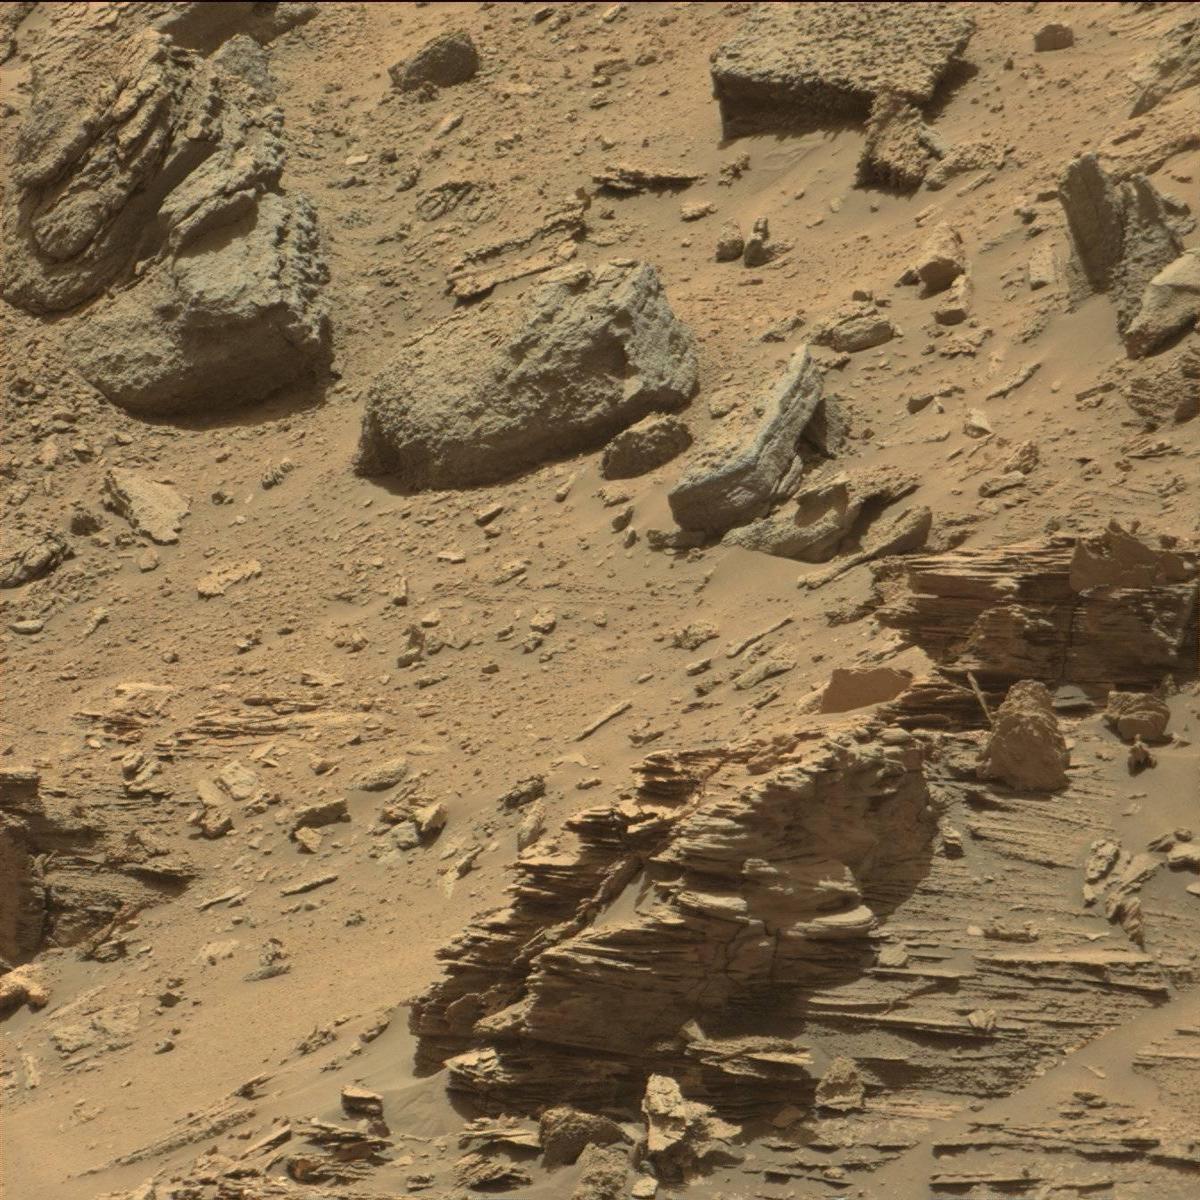
Terrain classes present: Bedrock, Sand / Soil